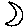
Label: moon